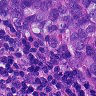
Metastatic tissue present: yes